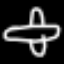
Label: airplane